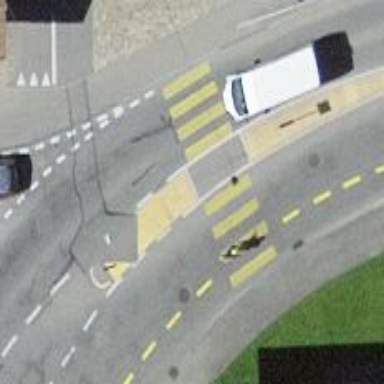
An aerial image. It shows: Marked road crossing with pedestrian island.